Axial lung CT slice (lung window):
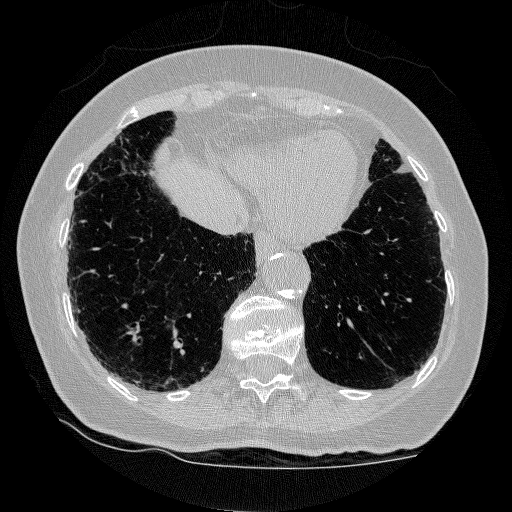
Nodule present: no